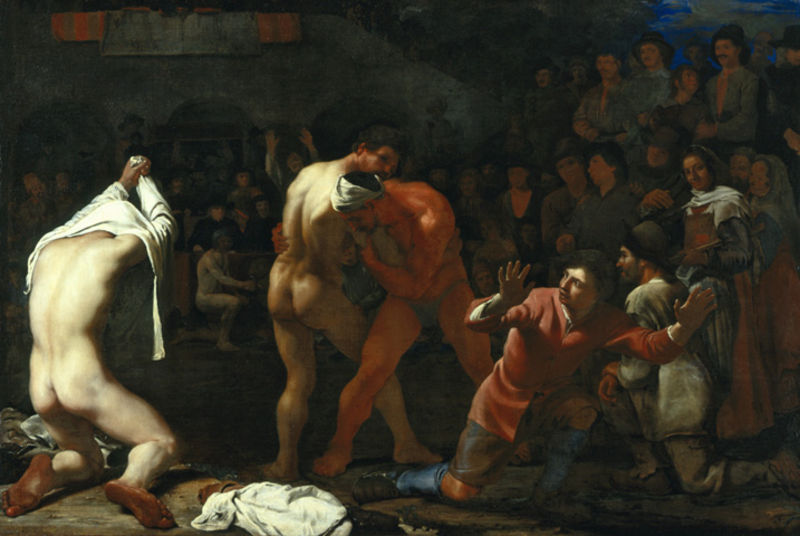
Titel: Römischer Ringkampf
Künstler: Michiel Sweerts
Standort: Karlsruhe
Institution: Staatliche Kunsthalle Karlsruhe
Schlagwörter: akt, blau, dunkel, gemälde, gruppe, haut, himmel, kampf, kämpfer, körper, mann, nackt, schatten, weiß, akte, frauen, grün, menschen, braun, fenster, frankreich, frau, geste, hintergrund, hut, kleid, licht, männer, orange, rücken, schwarz, blick, gebäude, haus, rot, tuch, leute, menge, gesichter, hemd, jacke, richter, trinken, arme, kleidung, stirnband, hände, häuser, boden, dunkelheit, gewand, haare, publikum, beine, schürze, spanien, füße, gesäß, hintern, magd, düster, bogen, italien, beobachten, zuschauer, platz, vorführung, angst, draussen, kopftuch, kraft, muskeln, sport, strumpf, entkleiden, knie, ring, arena, flucht, bögen, barfuss, nacktheit, knabe, fuss, spot, ausziehen, nakt, popo, rückenfigur, podex, knien, fliehen, furcht, schrecken, volk, flüchten, beten, menschenmenge, manege, schein, fusssohlen, muskel, unkel, steinboden, david, jubel, turban, athlet, sportler, stärke, abwehr, ringen, ringkampf, zweikampf, hinterteil, schreck, delacroix, menschne, schmutzig, geheim, roter mann, baine, fußsohle, weglaufen, jubeln, athleten, ringer, rangeln, schiedsrichter, s, po, 1750, 17. jahrhundert, mag, 1770, rot#, ringen#, ausziehen nackt, schmutzige füsse, zuschaufer, showkampf, blauer strumpf